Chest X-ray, PA view. Patient: 58 years old, sex F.
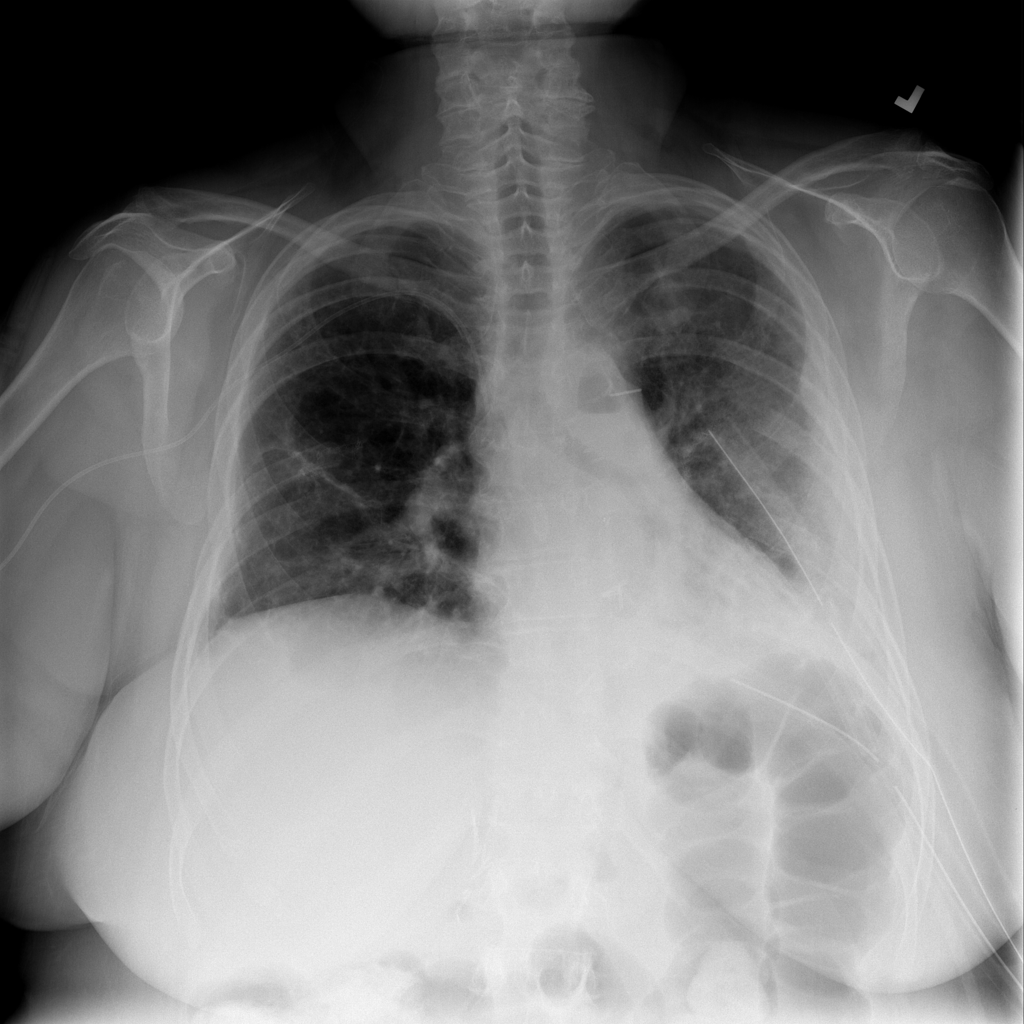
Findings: Pneumothorax